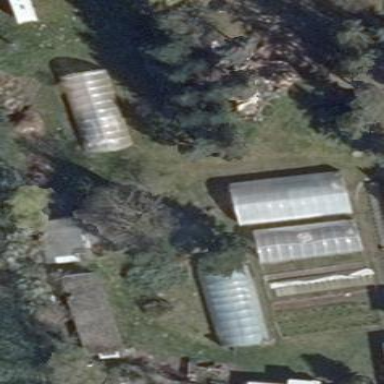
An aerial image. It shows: Area dedicated to greenhouse horticulture.